Question: I want to center an image next to an image as shown here:

My current code is:
css
'''
.slider-btns img {
display: block;
margin-left: auto;
margin-right: auto;
}
'''
html
'''
<div class="slider-btns">
<img src="assets/img/arrow-left.png" style="width:50px" data-target="#myCarousel" data-slide="prev">
<img src="assets/img/arrow-right.png" style="width:50px" data-target="#myCarousel" data-slide="next">
</div>
'''
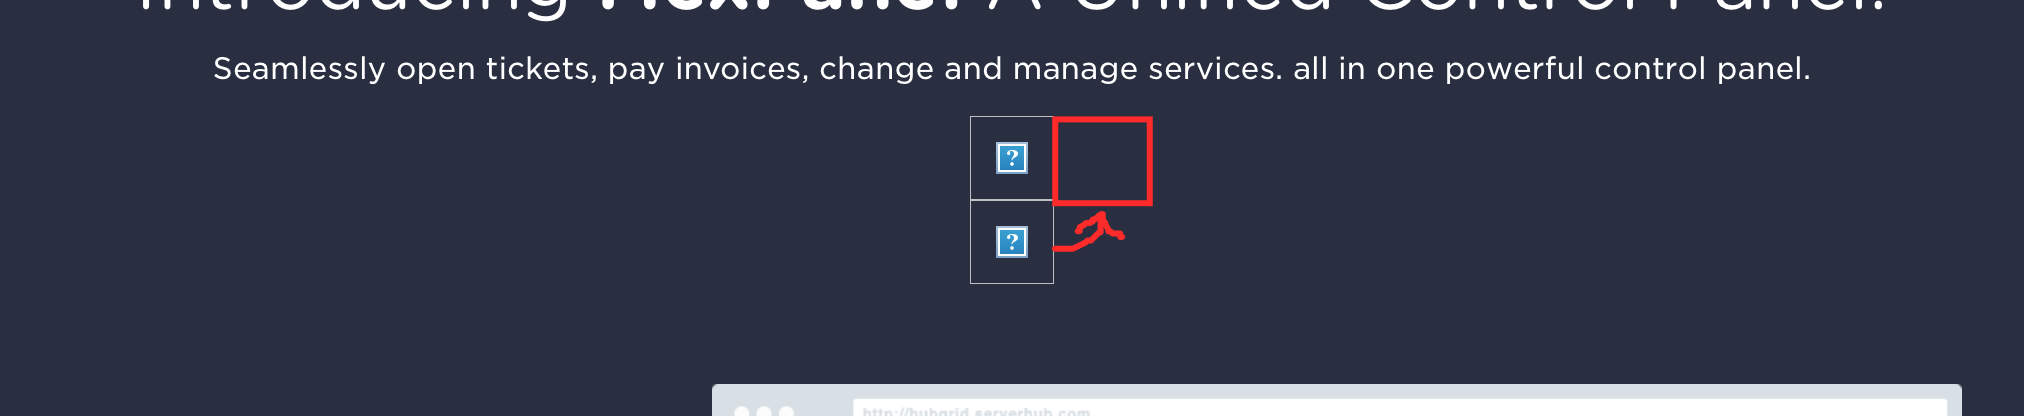
Answer: Since 'img' elements are 'inline' by default, you could just use 'text-align: center' to center them horizontally.
'''
.slider-btns {
text-align: center;
}
'''
Just remove the other styling and it will work as expected. The 'img' elements can't be 'block' level because they won't respect the 'text-align' property..
'''
.slider-btns img { /* Remove these */
display: block;
margin-left: auto;
margin-right: auto;
}
'''